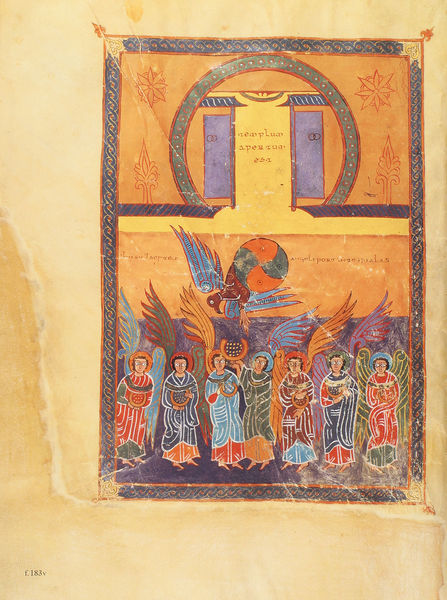
Titel: Beatus-Manuskript
Künstler: Magius
Institution: New York, Pierpont Morgan Library
Schlagwörter: blau, flügel, vogel, gelb, grün, menschen, ocker, bunt, orange, zeichnung, blüte, rot, tier, ball, malerei, ornament, alt, erde, gold, kreis, rund, umrandung, engel, schrift, farben, vergilbt, rand, tor, buch, seite, buchseite, gebetsbuch, heiligenschein, mittelalter, schriftrolle, heilige, biebel, buchmalerei, himmelspforte, lügel, polichrom